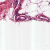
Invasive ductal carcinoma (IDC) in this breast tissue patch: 1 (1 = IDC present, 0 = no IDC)